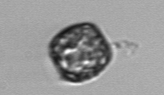
Label: Thalassiosira